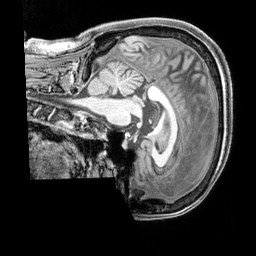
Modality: T1w
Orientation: sagittal
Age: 62
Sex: female
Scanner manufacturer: siemens
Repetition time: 2.3 s
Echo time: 0.00226 s